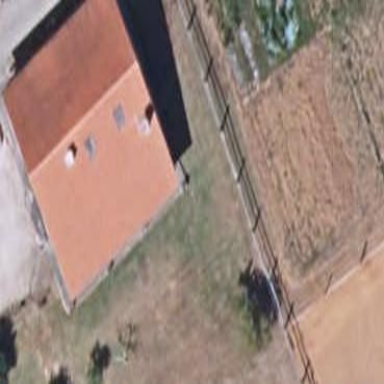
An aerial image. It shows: Simple and straightforward house.